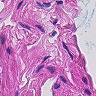
Metastatic tissue present: no